Interaction volume radius: 5 \u00c5
Interaction volume height: 30 \u00c5
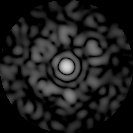
Disorder parameter: 0.8166